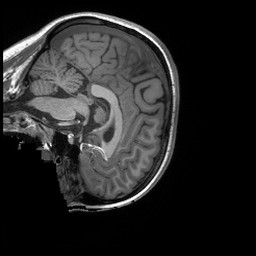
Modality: T1w
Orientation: sagittal
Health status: ill
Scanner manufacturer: siemens
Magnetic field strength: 3 T
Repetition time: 2.3 s
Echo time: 0.00243 s